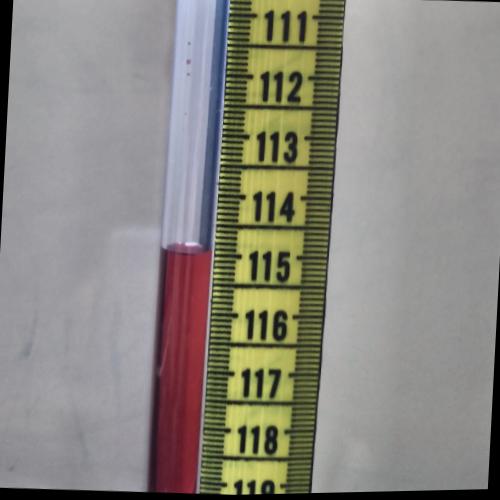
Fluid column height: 115.0 cm